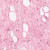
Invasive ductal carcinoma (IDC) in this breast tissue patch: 0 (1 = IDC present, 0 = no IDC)